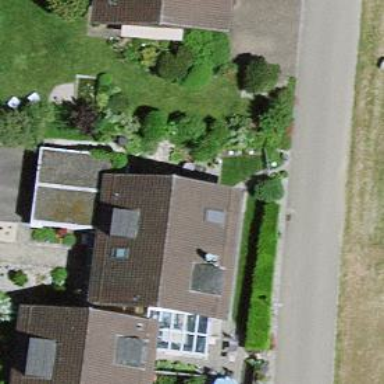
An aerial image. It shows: Residential building.